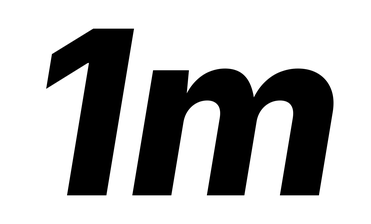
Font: Inter-Italic_ExtraBold_Italic